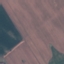
Label: AnnualCrop